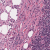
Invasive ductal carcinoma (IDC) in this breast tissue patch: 1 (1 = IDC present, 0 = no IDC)